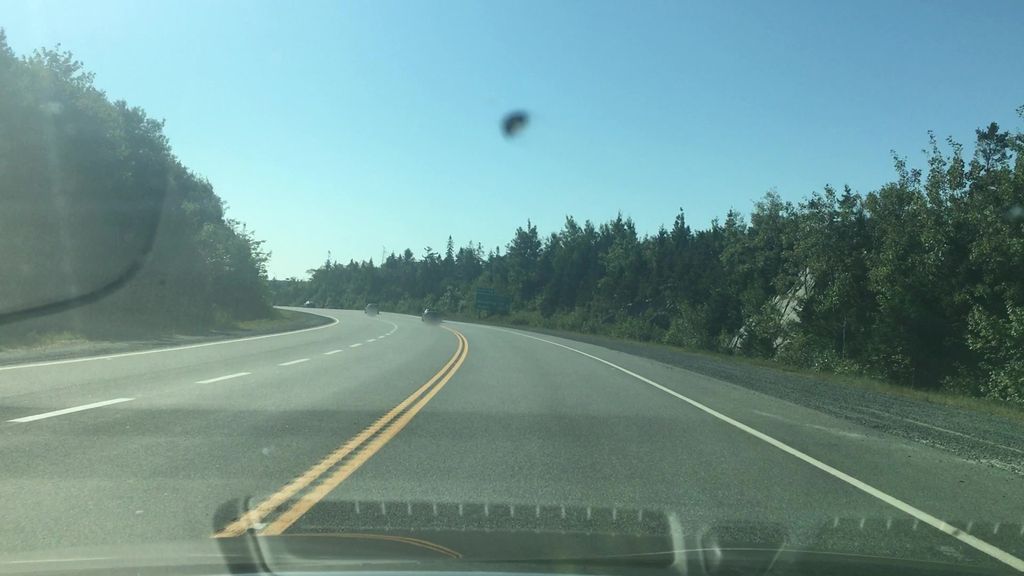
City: halifax